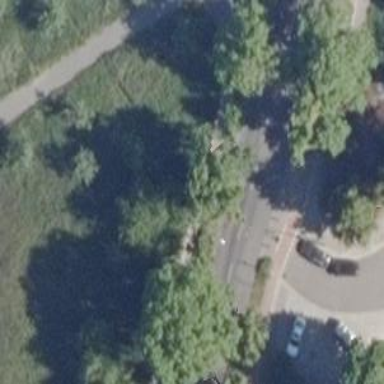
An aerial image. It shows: Unclassified asphalt road with separate sidewalk.